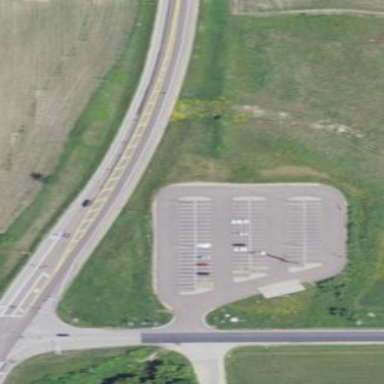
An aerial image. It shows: Parking area designed for buses as part of park and ride facility.